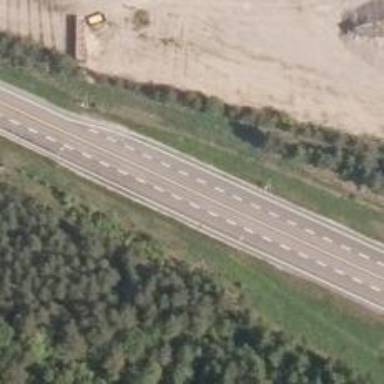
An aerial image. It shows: Asphalt road classified as trunk highway.